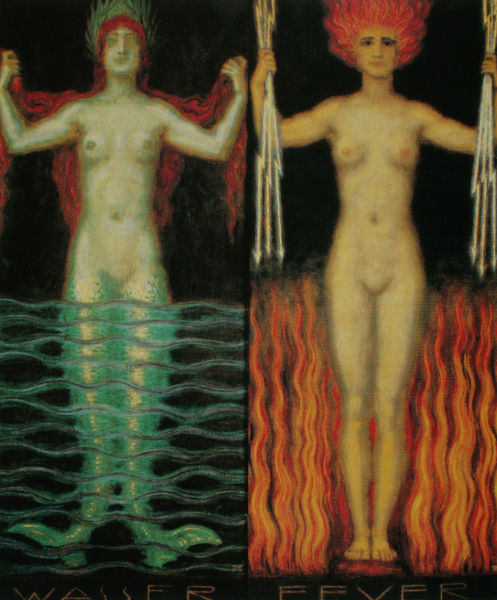
Titel: Wasser und Feuer
Künstler: Franz von Stuck
Standort: London
Institution: Piccadilly Gallery
Schlagwörter: akt, blau, dunkel, feuer, fuß, gemälde, haut, kopf, körper, meer, nackt, wasser, weiß, akte, fluss, frauen, grün, menschen, see, braun, brust, busen, frau, haar, hell, hut, nase, orange, schwarz, rot, symbolismus, jung, arme, augen, blass, gesicht, halten, mensch, stehen, bild, hände, schlank, sonne, haare, blaue augen, frontal, kontrast, krone, locken, beine, schwanz, taille, brüste, füße, schrift, wellen, zwei, flut, jugendstil, zwei frauen, symmetrie, festhalten, stuck, nabel, klimt, leiber, rothaarig, gemalt, blitze, brennen, flammen, lodern, algen, linie, munch, seil, nixe, nixen, allegorie, kranz, lorbeer, lorbeerkranz, edvard munch, fisch, rote haare, rasiert, blitz, böcklin, nymphe, wesen, brus, meerjungfrau, allegorien, arnold, pfeil, phantasie, arnold böcklin, böklin, franz von stuck, sezession, doppelt, pfeile, hilflos, flossen, flosse, vergleich, elemente, ölbilder, element, fischschwanz, fauen, duo, dreizack, doppelbild, gegensätze, seejungfrau, phantastisch, allegeorie, öorboeer, wasser und feuer, lohe, wssser, feuerhaar